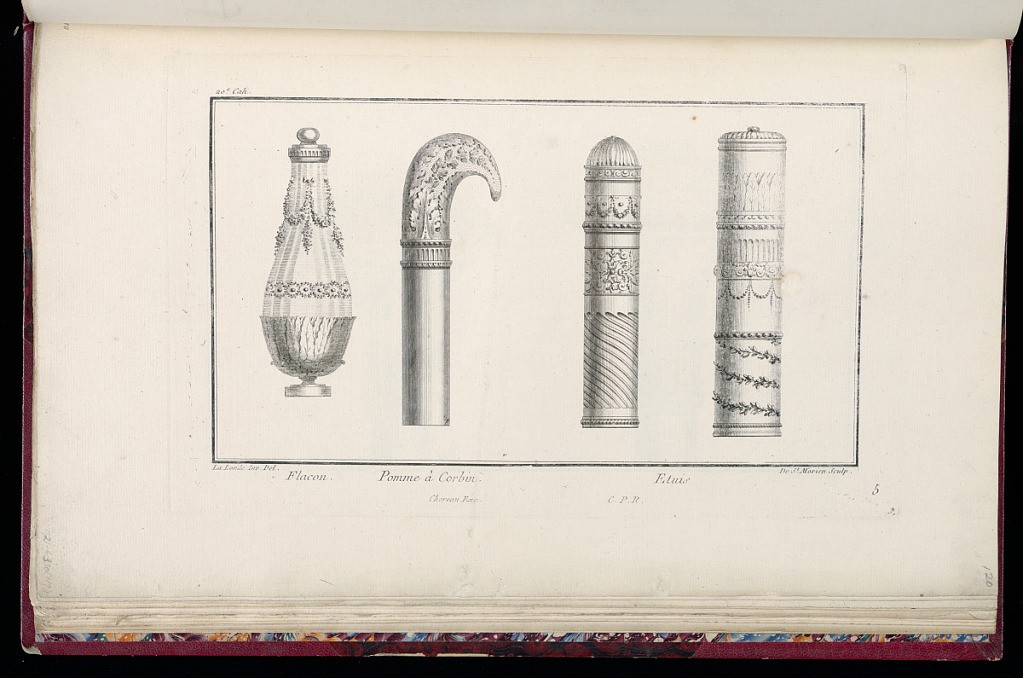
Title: Flacon. Pomme à Corbin. Etuis.
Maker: Richard de Lalonde, French, active 1780–96
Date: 1775-1788
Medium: Etching on off-white laid paper
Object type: Print
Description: Designs for a metal bottle, cane handle, and cases. The bottle is carved to look like wicker, and is draped with garlands and guilloche of flowers and leaves. The cane handle is curved and features acanthus leaf and branch ornamentation. There are two cases. The one on the left has a band of arabesque ornamentation and spiral fluting; the case on the right has gadrooning, lancet leaf, wave band, arabesque, bead garland, bead course, branch, and ribbon twist ornamentation. The plate is signed and numbered.